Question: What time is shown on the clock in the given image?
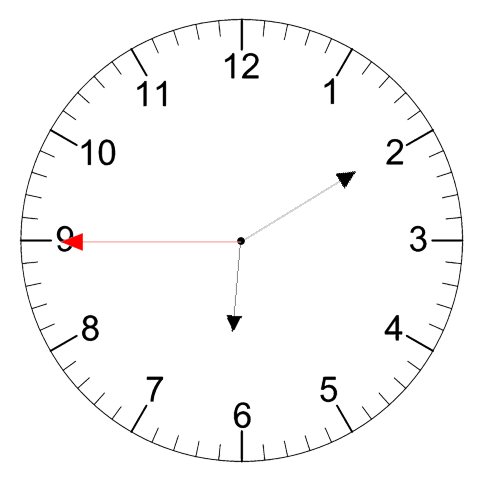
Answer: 06:09:45